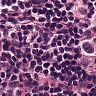
Metastatic tissue present: no